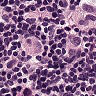
Metastatic tissue present: yes